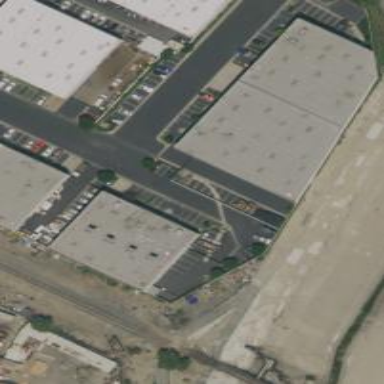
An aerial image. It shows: Warehouse building.